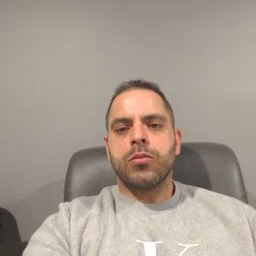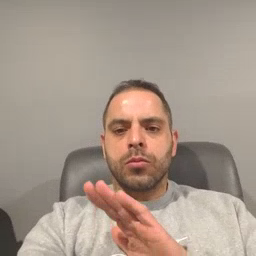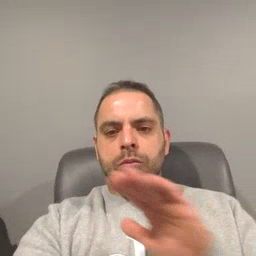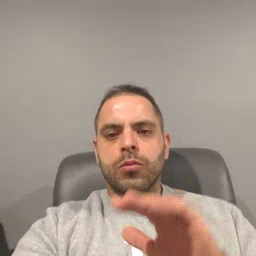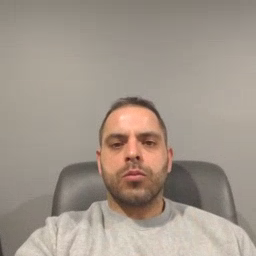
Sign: clean